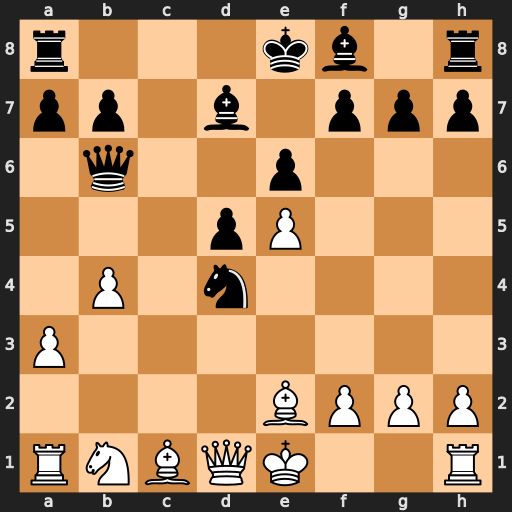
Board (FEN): r3kb1r/pp1b1ppp/1q2p3/3pP3/1P1n4/P7/4BPPP/RNBQK2R
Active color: w
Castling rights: KQkq
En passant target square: -
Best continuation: Be3 Bxb4+ axb4